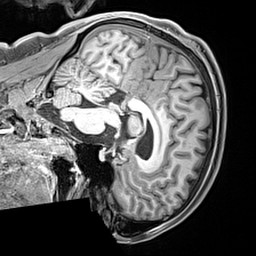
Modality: T1w
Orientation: sagittal
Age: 22
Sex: male
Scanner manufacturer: siemens
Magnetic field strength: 3 T
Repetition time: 2.4 s
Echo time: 0.00217 s